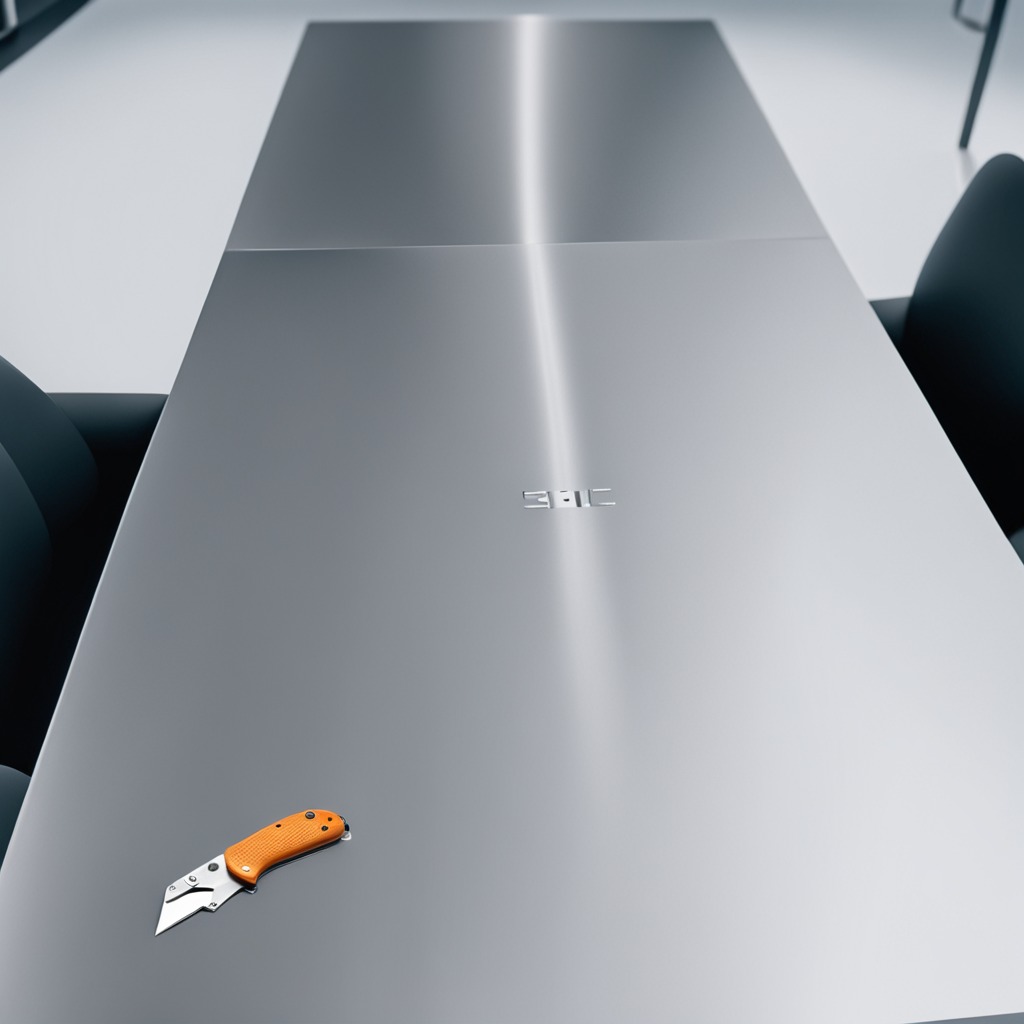
A utility knife is lying on the stainless steel table.